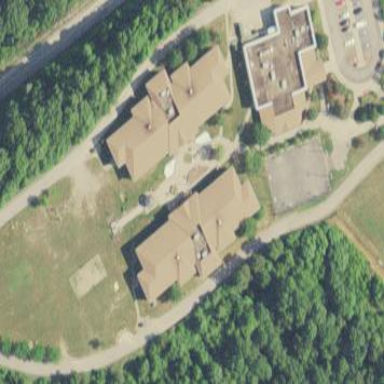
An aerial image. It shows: Dormitory building.